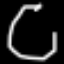
Label: octagon